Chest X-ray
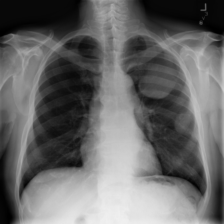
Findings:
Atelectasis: negative
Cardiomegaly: negative
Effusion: negative
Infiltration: negative
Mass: negative
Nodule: negative
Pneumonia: negative
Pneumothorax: negative
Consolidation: negative
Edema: negative
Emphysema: negative
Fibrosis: negative
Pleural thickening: negative
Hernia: negative